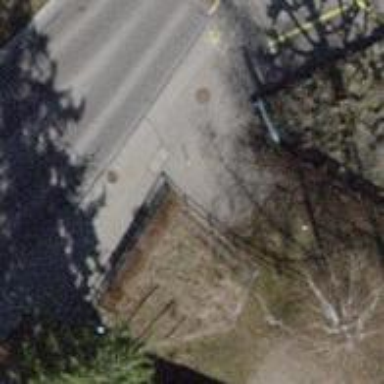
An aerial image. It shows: Bollard barrier.